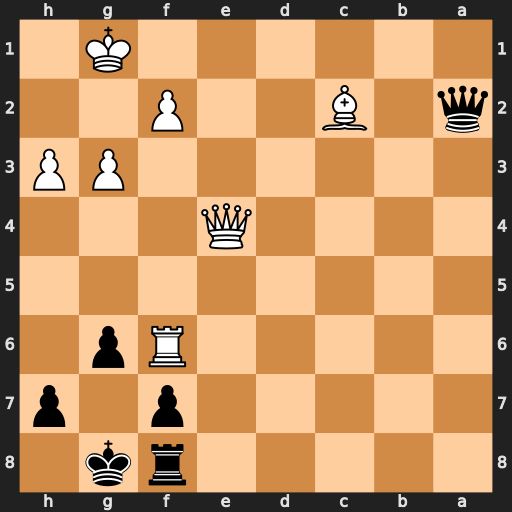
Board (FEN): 5rk1/5p1p/5Rp1/8/4Q3/6PP/q1B2P2/6K1
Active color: b
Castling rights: -
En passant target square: -
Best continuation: Qa1+ Kg2 Qxf6